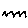
Label: zigzag